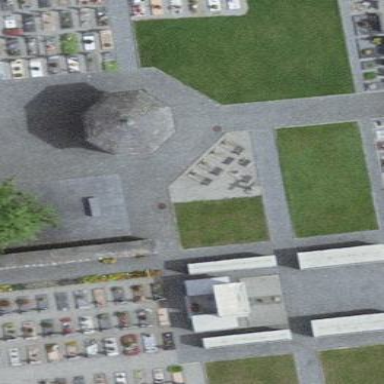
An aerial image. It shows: Cemetery.